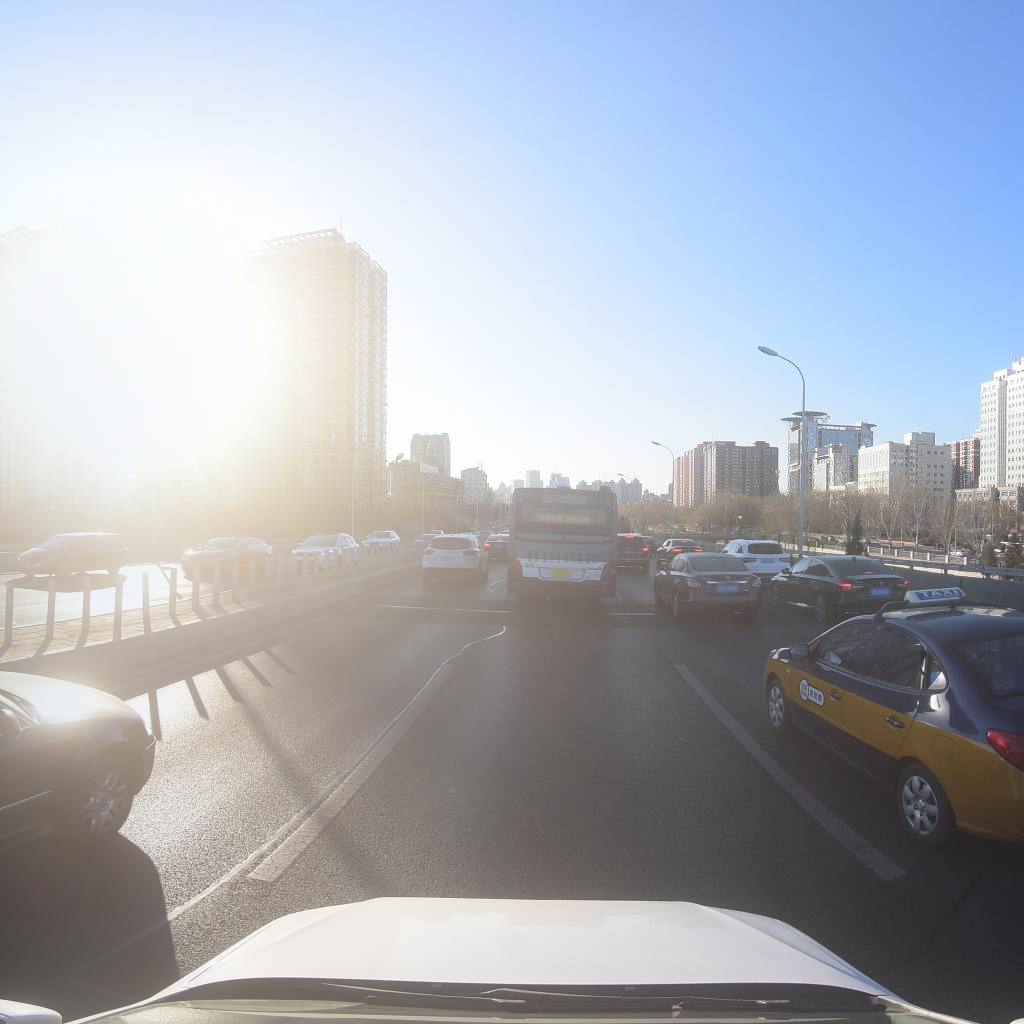
Region: Fengtai
Road damage annotations: longitudinal patch, transverse patch, longitudinal patch, transverse patch